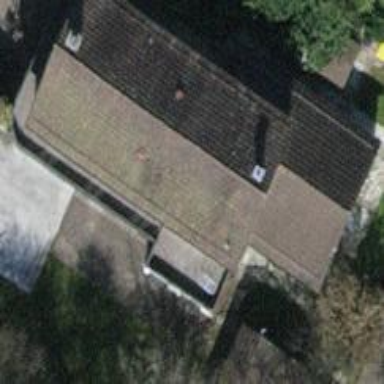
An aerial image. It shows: Building with tile roof.